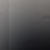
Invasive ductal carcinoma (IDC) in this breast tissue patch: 0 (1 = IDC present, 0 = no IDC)